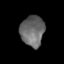
Tissue: lung
Cell type: T cells
Senescence score: 0.1701
Nuclear area (px): 717
Mean DAPI intensity: 104.594